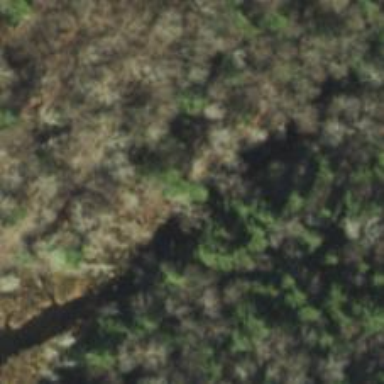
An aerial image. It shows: Path leading to bridge made of logs.